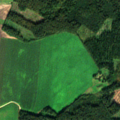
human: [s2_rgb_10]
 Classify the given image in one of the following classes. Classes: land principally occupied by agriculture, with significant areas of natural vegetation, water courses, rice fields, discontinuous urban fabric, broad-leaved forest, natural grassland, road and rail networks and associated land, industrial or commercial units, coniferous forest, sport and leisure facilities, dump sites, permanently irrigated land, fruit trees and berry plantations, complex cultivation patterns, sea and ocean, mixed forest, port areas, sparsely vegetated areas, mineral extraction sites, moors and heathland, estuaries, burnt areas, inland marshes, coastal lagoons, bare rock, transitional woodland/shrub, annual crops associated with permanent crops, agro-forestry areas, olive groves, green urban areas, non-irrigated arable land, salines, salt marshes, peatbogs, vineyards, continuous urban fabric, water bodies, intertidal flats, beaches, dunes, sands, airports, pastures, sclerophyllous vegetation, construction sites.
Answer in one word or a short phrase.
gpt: non-irrigated arable land, coniferous forest